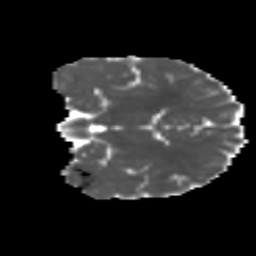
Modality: MD
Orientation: coronal
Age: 12
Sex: male
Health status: ill
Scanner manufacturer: ge
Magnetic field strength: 3 T
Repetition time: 6.752 s
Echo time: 0.079 s